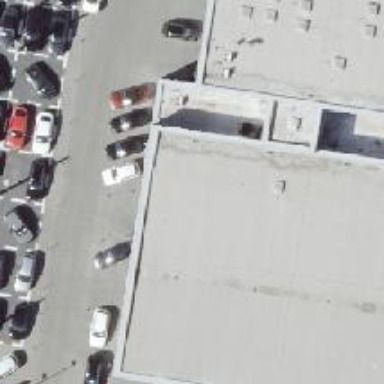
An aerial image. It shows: Shop that sells cars.